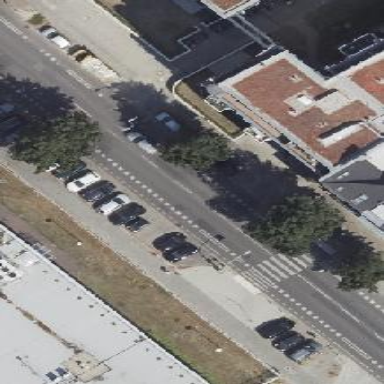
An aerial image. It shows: Street-side parking area.